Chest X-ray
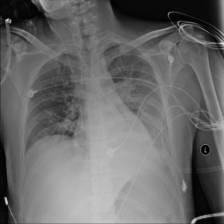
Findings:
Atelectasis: positive
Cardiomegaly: negative
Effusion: positive
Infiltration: positive
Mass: negative
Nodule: negative
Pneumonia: negative
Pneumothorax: negative
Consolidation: negative
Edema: negative
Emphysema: negative
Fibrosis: negative
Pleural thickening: negative
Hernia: negative